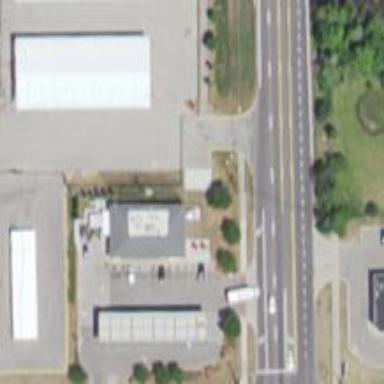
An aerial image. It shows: Convenience shop.